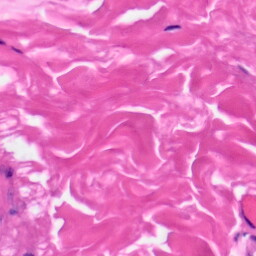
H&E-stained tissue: Skin